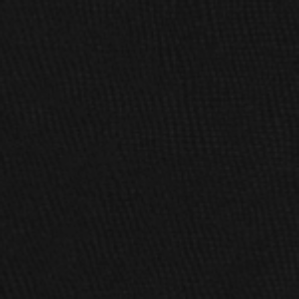
Label: frost